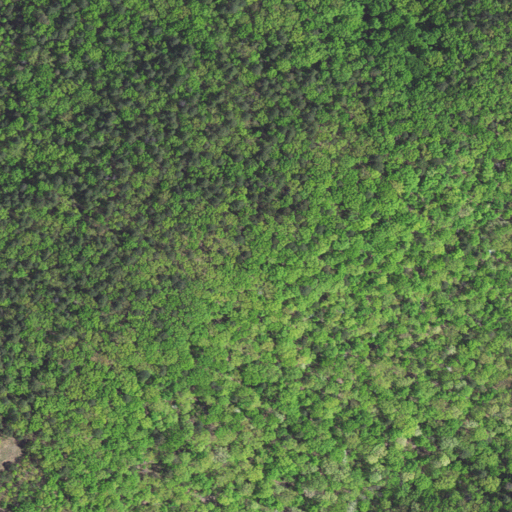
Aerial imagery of mountain in Virginia named Bettys Hill containing deciduous forest, mixed forest, pasture, and shrub